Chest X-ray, AP view. Patient: 53 years old, sex M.
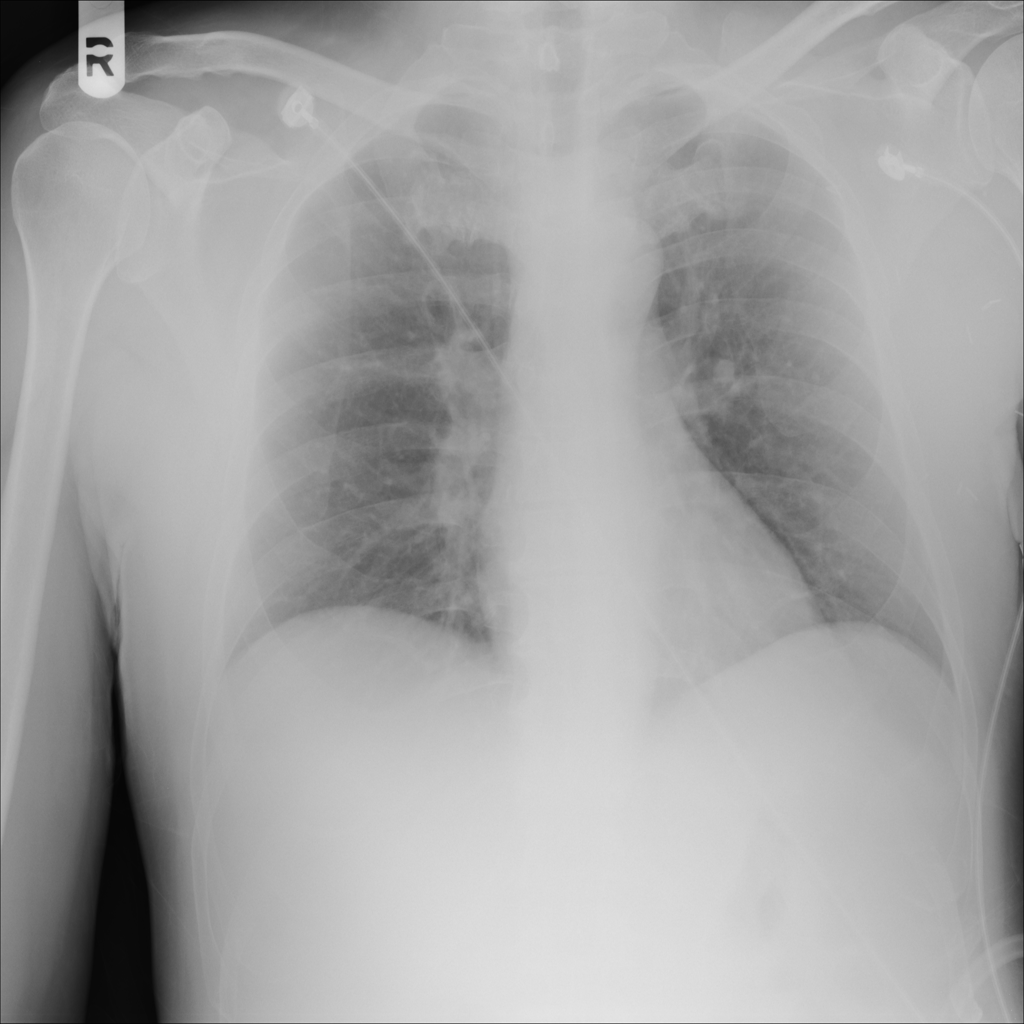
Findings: No Finding